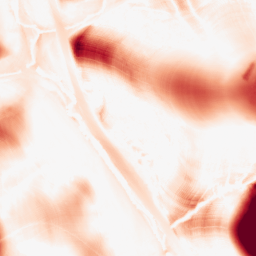
Category: morphological
Decomposition family: tophat
Decomposition parameters: size: 50
mode: white
Upsampling method: sinc_blackman
Upsampling parameters: scale: 2
kernel_size: 8
Upsampling scale: 2